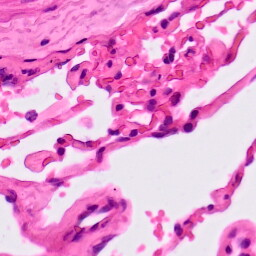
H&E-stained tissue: Lung